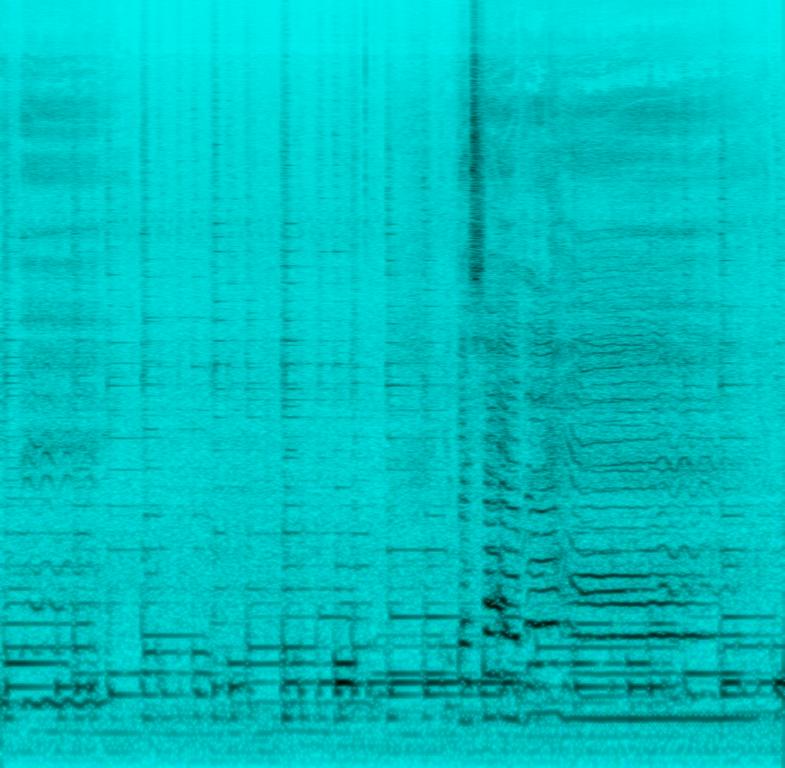
This is a pop music piece performed acoustically. The male and female vocals take turns singing melodically as a duet. The simple melody is being played by a ukulele. The aura of the song is very calm and easygoing. It could be used in the soundtrack of a teenage drama. The music could be playing in the background at a coffee house.